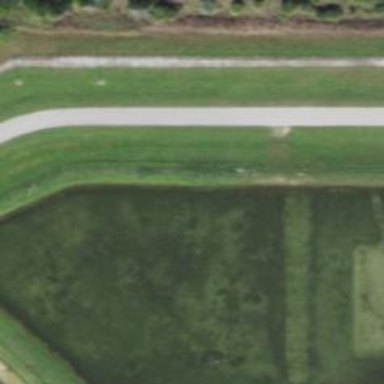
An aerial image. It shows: Detention basin filled with water.